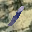
Label: 1